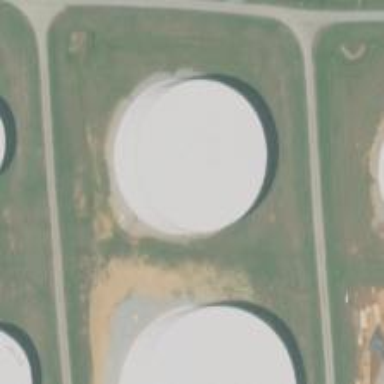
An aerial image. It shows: Storage tank which is man-made and housed in building.